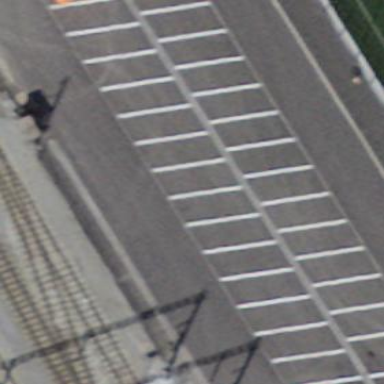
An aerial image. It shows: Parking area with surface.